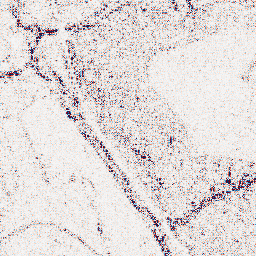
Category: wavelet
Decomposition family: wavelet_dwt
Decomposition parameters: wavelet: db4
level: 1
Upsampling method: quintic
Upsampling parameters: scale: 4
Upsampling scale: 4